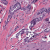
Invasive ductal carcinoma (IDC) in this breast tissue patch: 0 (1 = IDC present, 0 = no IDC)